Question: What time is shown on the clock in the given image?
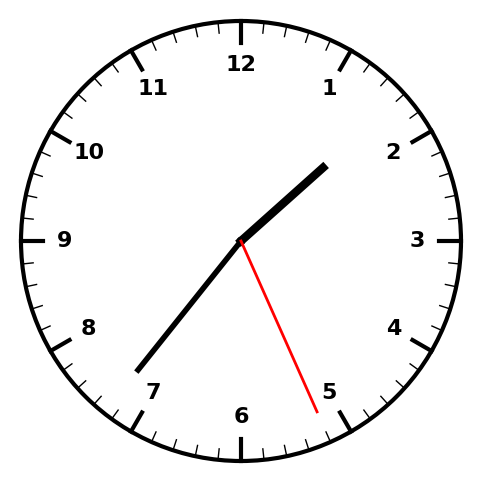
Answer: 01:36:26